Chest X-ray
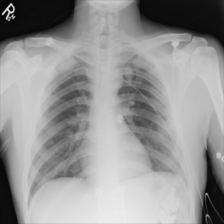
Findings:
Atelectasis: negative
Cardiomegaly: negative
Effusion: negative
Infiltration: negative
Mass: negative
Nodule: negative
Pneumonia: negative
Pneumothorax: negative
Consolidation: negative
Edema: negative
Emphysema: negative
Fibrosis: negative
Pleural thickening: negative
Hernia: negative